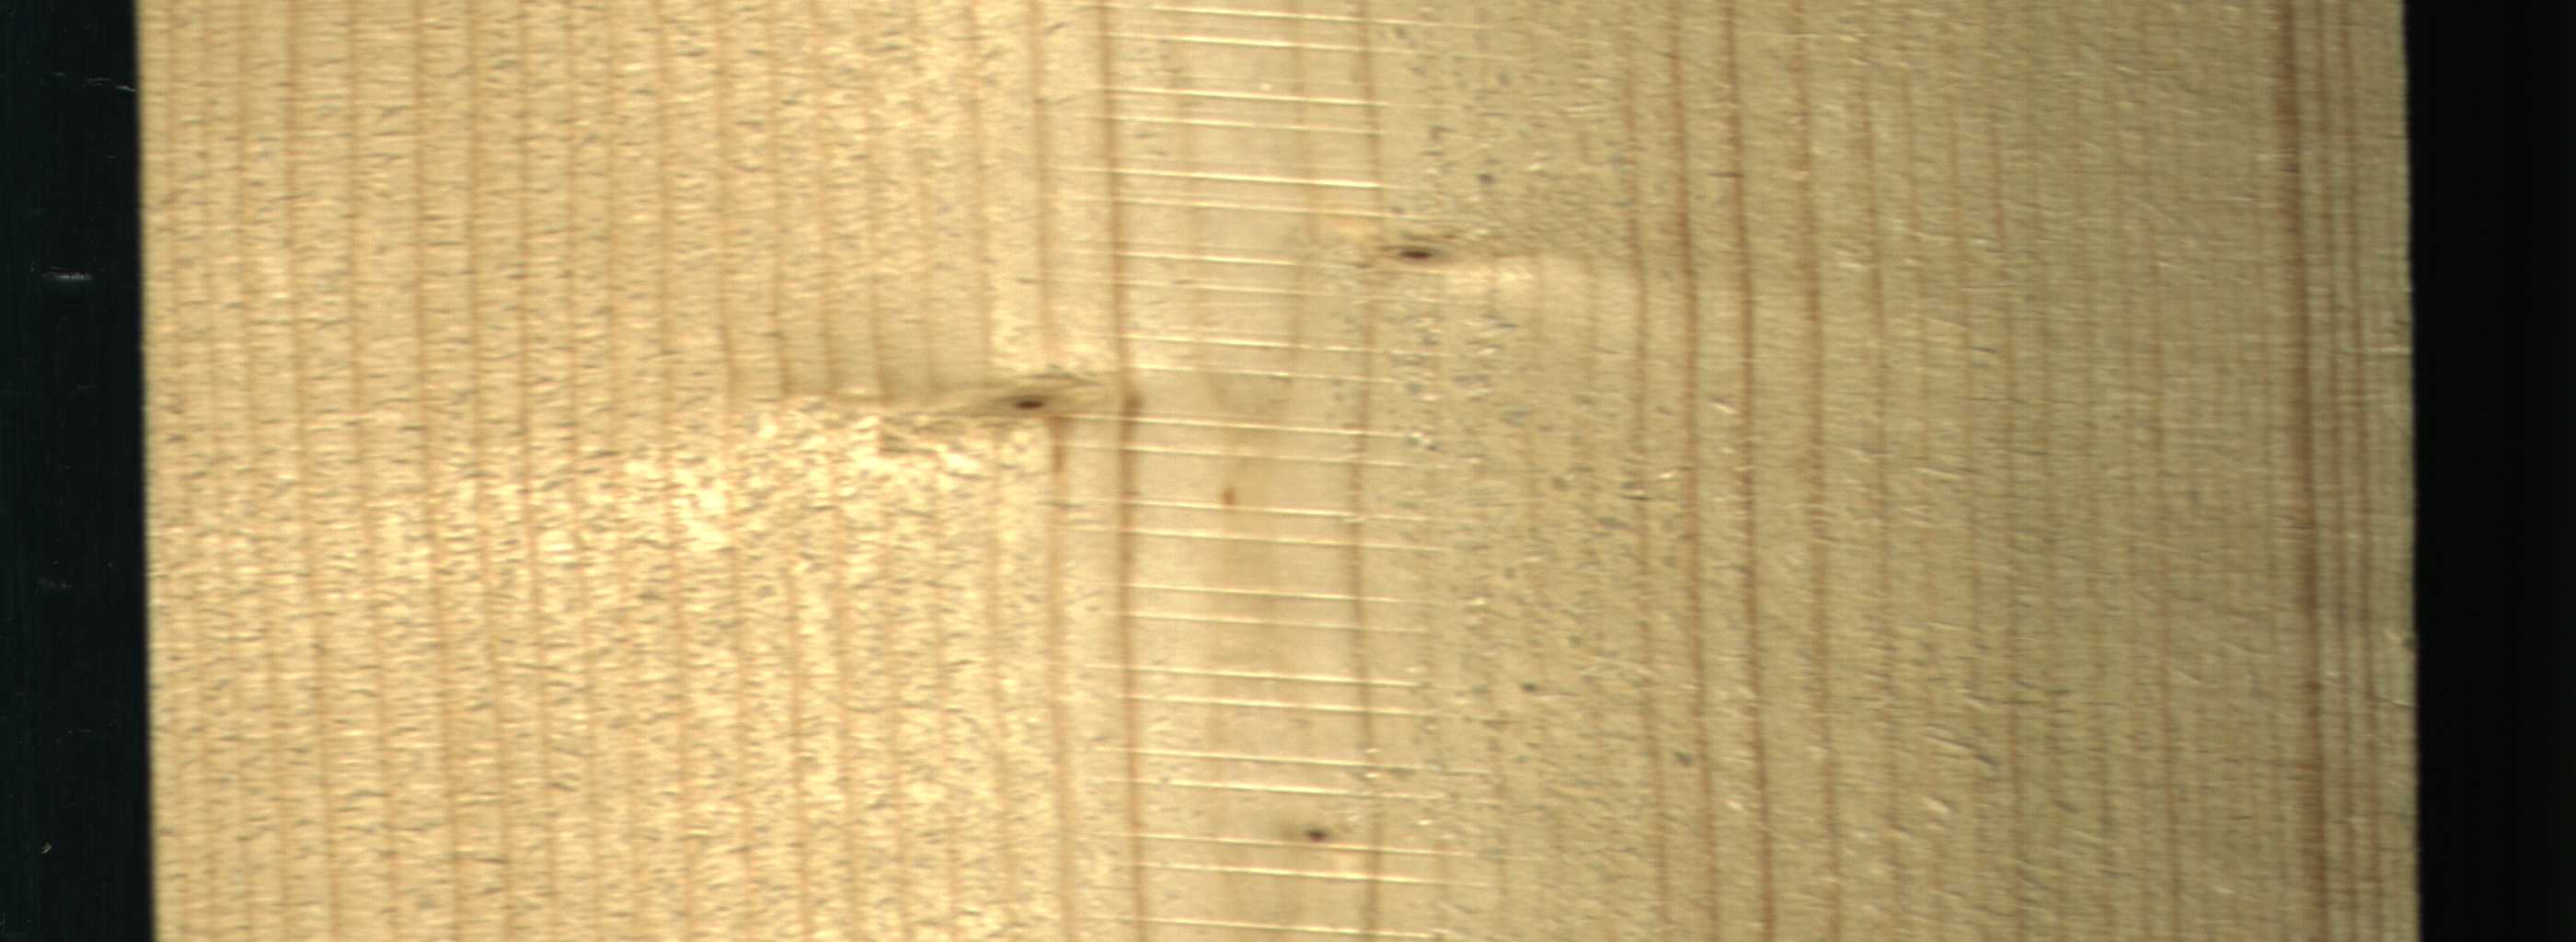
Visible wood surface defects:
Live_Knot
Live_Knot